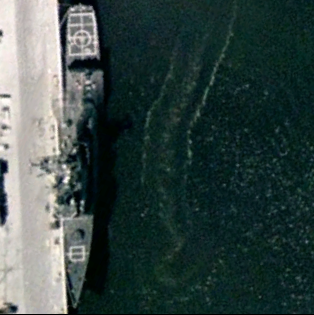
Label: cruiser